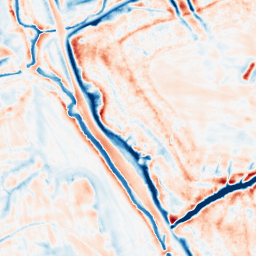
Category: edge_preserving
Decomposition family: bilateral
Decomposition parameters: d: 21
sigma_color: 75
sigma_space: 75
Upsampling method: linear_exact
Upsampling parameters: scale: 2
Upsampling scale: 2